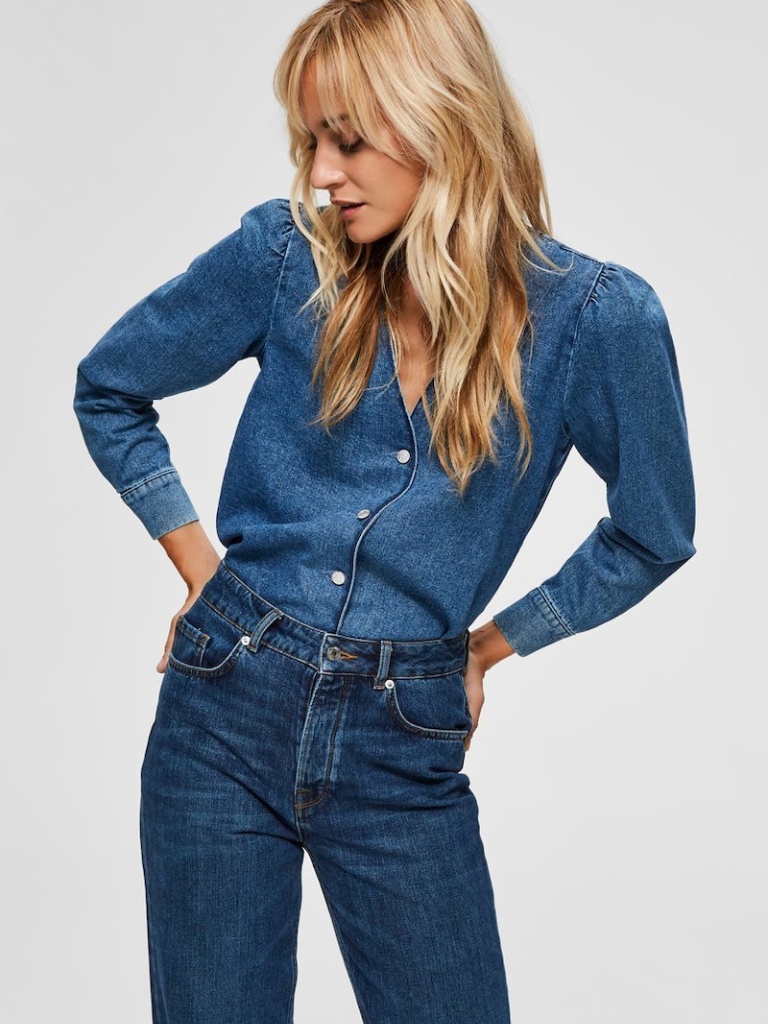
denim fitted a long-sleeved with the sleeves down hip length Fully Tucked in v-neck cardigan